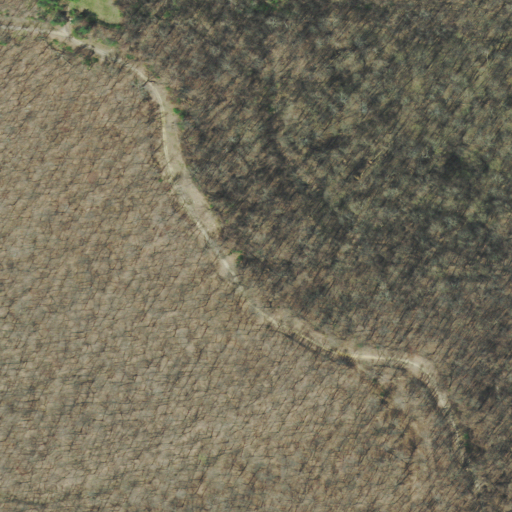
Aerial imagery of gap in Tennessee named Wesley Gap containing deciduous forest, open development, and shrub